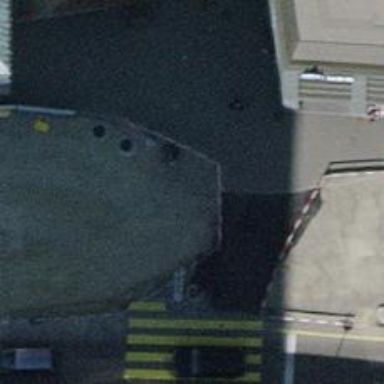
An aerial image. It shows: Asphalt sidewalk along the footway.